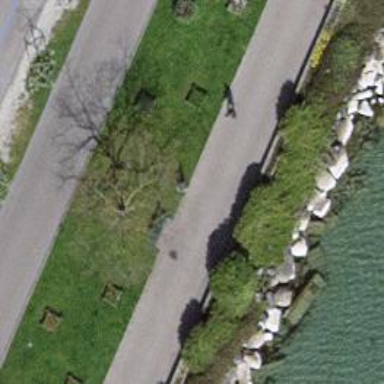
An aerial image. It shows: Bench for seating.